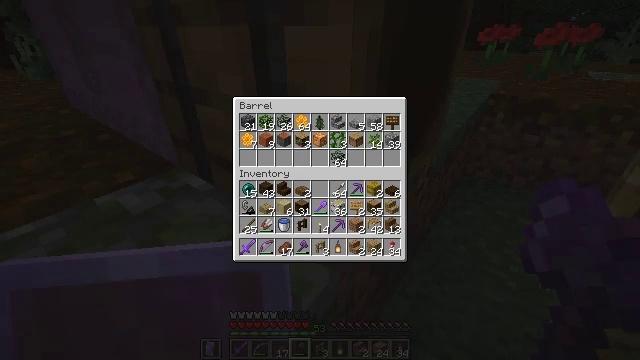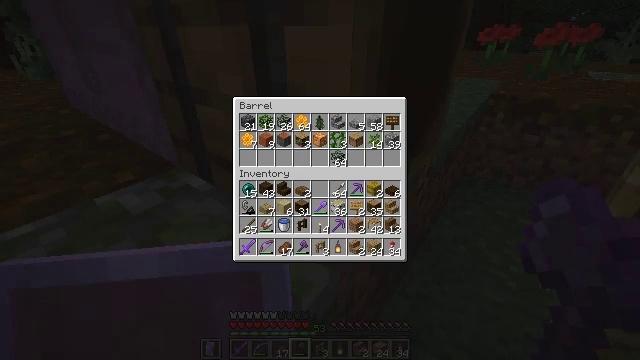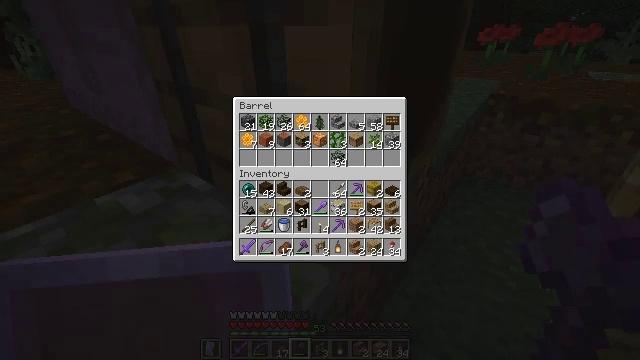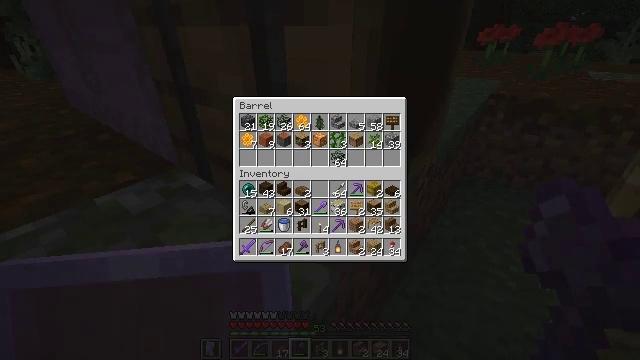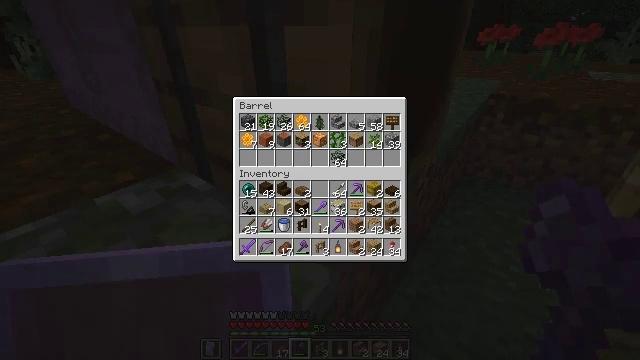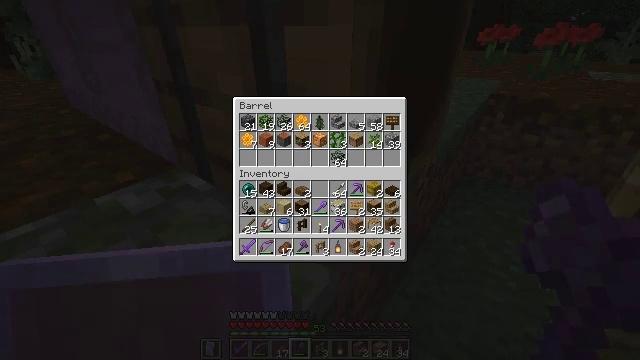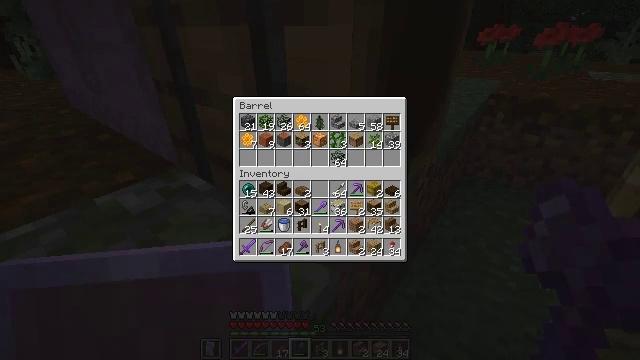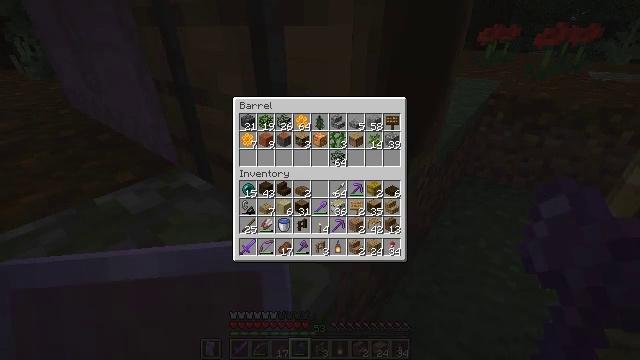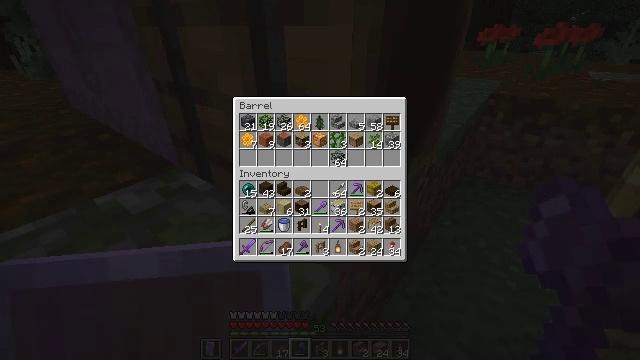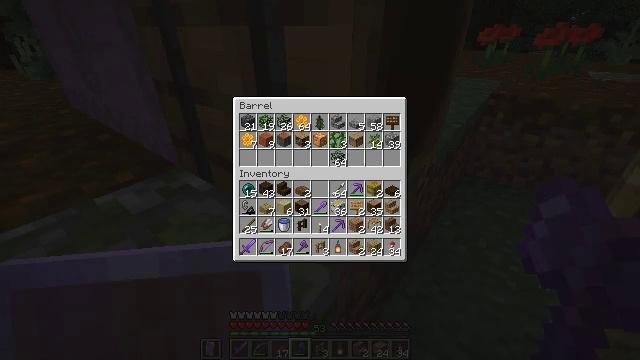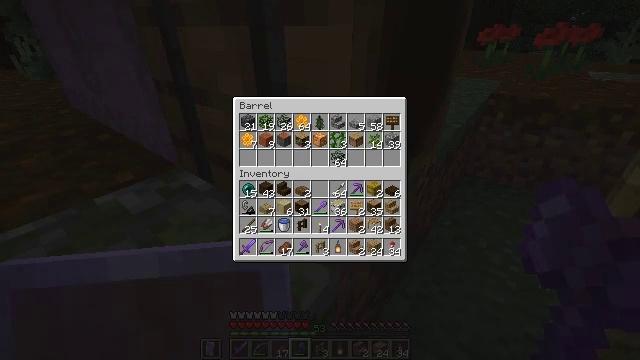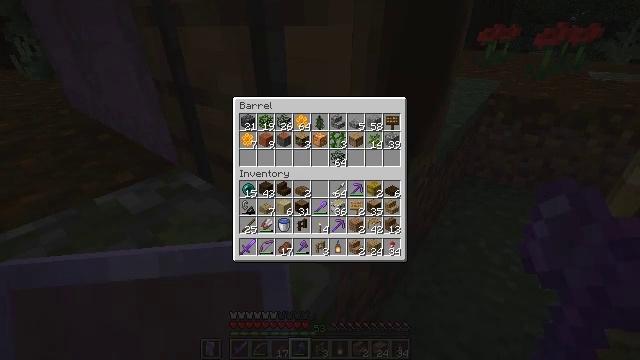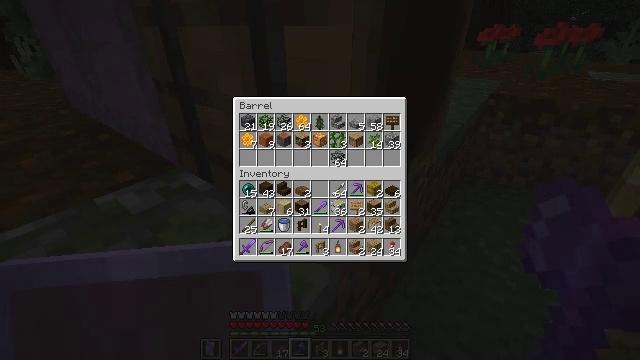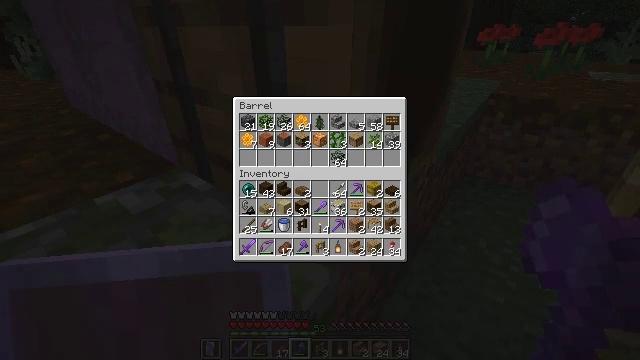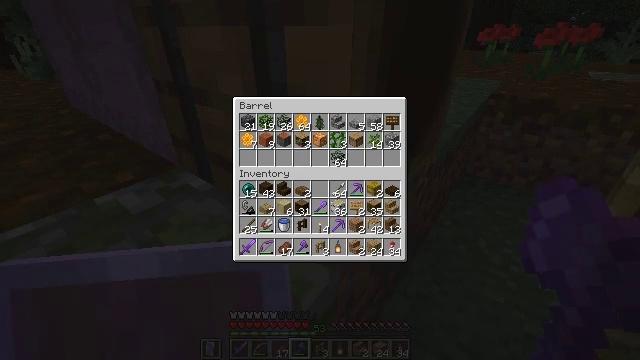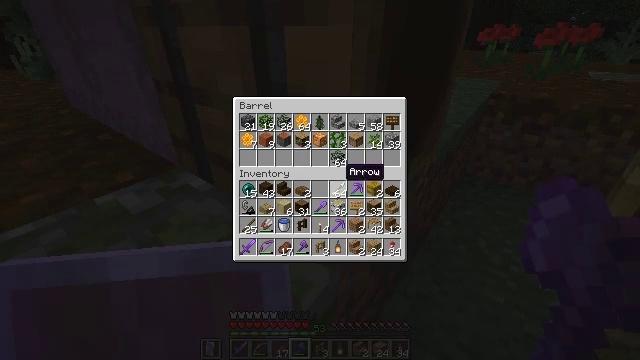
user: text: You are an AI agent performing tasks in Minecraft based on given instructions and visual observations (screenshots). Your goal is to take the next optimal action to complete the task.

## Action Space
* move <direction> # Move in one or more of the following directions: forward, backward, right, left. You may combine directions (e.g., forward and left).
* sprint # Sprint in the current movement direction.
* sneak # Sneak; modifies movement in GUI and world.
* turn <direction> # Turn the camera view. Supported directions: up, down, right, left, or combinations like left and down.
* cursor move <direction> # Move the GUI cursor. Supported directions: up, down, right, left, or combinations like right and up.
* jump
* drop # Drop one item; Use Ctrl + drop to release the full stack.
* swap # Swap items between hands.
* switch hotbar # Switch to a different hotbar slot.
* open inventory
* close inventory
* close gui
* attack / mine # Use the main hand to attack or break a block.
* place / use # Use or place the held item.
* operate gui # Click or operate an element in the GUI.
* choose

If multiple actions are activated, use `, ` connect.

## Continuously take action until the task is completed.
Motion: motion action
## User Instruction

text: Get glass pane by crafting with glass blocks.
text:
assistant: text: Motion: no_op
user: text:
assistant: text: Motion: no_op
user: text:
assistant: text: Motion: no_op
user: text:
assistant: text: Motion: no_op
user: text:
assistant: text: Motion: no_op
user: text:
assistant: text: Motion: no_op
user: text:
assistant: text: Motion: no_op
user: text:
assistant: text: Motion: no_op
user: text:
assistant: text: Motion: no_op
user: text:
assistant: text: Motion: no_op
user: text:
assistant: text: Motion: no_op
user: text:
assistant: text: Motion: no_op
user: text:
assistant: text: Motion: no_op
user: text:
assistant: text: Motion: no_op
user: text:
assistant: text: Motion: no_op
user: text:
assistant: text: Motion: no_op
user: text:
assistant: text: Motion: no_op
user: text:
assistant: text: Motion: no_op
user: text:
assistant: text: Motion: no_op
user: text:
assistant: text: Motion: no_op
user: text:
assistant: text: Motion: no_op
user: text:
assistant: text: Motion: no_op
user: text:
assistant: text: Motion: no_op
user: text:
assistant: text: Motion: no_op
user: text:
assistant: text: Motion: turn left
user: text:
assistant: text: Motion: turn left
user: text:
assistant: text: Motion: turn left
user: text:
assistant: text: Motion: turn left
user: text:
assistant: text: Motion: no_op
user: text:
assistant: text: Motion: no_op